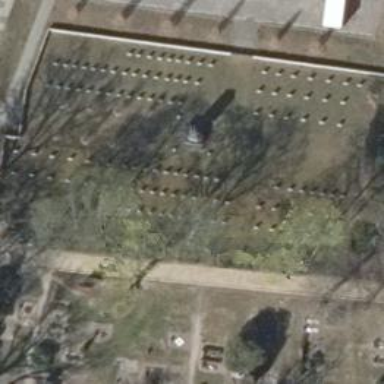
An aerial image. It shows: Historic memorial.